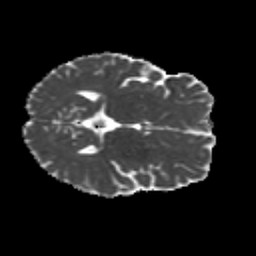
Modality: MD
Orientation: axial
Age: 22
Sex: female
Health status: healthy
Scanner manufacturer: siemens
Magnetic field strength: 3 T
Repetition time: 8.6 s
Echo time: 0.095 s